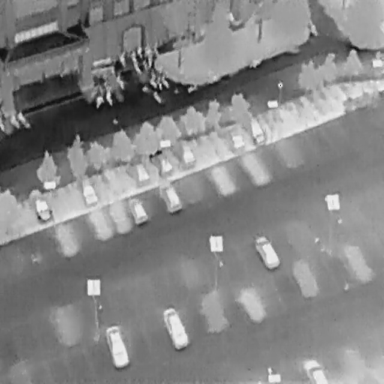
There are 13 Cars in the infrared image.